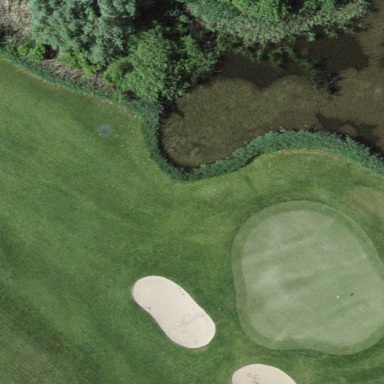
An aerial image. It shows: Picturesque green golfing area with grass land use.